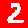
Digit: 2